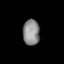
Tissue: lung
Cell type: Endothelial cells
Senescence score: 0.5613
Nuclear area (px): 418
Mean DAPI intensity: 140.567